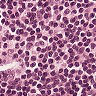
Metastatic tissue present: no